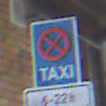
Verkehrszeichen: Taxenstand
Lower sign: ZeitangabenMitBeschraenkungAufWochentage4
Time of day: MorningAfternoon
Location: Outdoor (Urban)
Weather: Overcast
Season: NotSpecified
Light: Natural